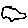
Label: car